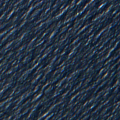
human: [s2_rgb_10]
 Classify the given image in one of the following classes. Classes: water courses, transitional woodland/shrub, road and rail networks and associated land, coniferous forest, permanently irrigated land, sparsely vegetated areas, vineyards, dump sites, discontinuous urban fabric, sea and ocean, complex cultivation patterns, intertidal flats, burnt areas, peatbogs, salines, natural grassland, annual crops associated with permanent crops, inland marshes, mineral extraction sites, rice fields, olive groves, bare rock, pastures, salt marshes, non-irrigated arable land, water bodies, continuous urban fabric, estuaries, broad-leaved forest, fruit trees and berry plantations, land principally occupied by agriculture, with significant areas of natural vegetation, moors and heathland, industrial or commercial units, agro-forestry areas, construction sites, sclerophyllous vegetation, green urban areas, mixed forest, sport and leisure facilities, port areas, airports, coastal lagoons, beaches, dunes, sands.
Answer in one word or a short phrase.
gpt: sea and ocean